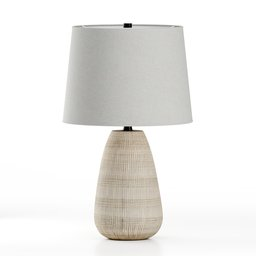
Label: lighting